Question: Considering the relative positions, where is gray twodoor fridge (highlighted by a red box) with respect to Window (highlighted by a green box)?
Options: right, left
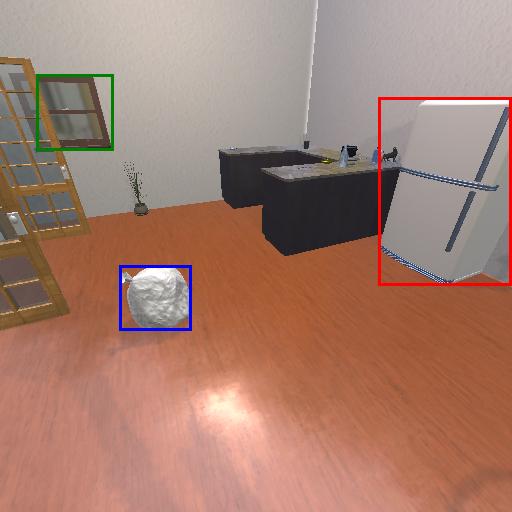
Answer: right